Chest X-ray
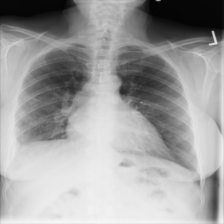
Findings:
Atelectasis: negative
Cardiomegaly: negative
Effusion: negative
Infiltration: negative
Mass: negative
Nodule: negative
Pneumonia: negative
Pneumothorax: negative
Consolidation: negative
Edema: negative
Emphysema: negative
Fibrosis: negative
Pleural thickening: negative
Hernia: negative